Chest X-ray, AP view. Patient: 63 years old, sex F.
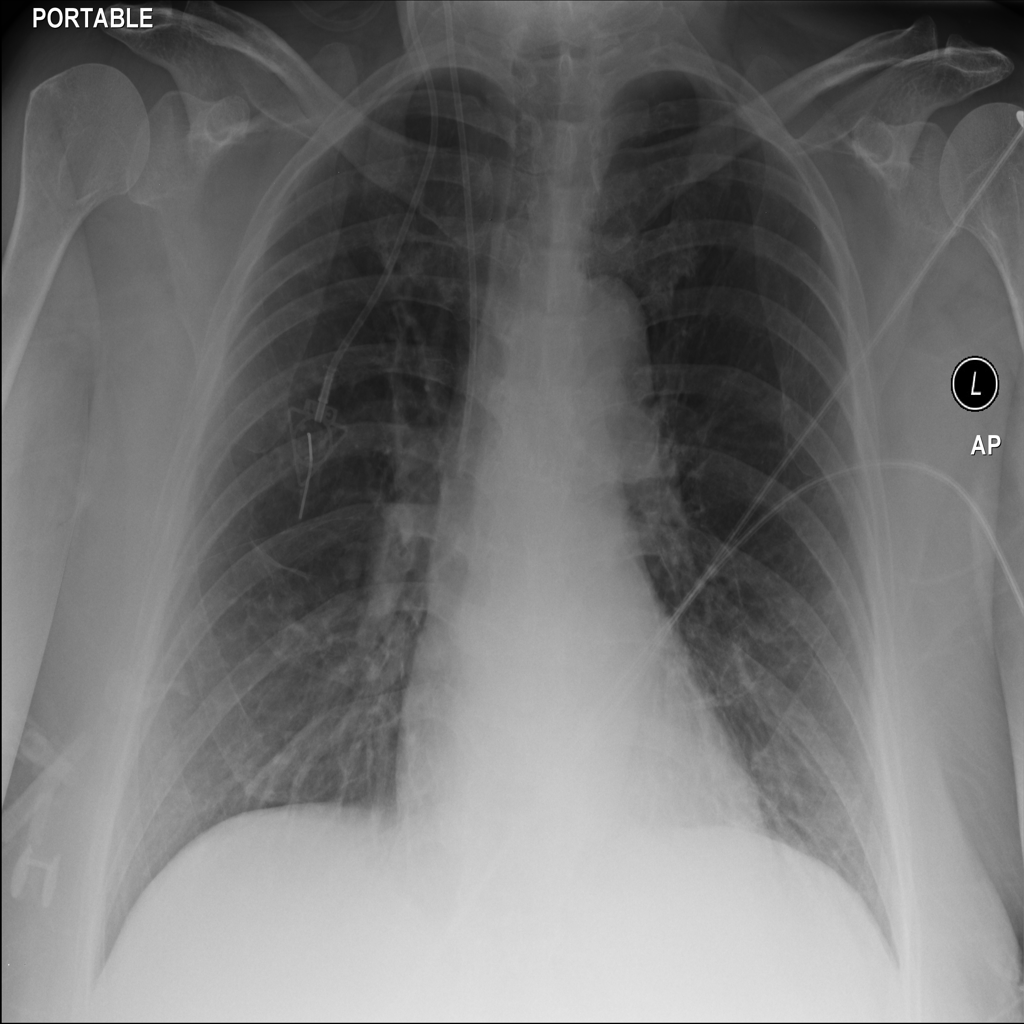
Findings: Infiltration